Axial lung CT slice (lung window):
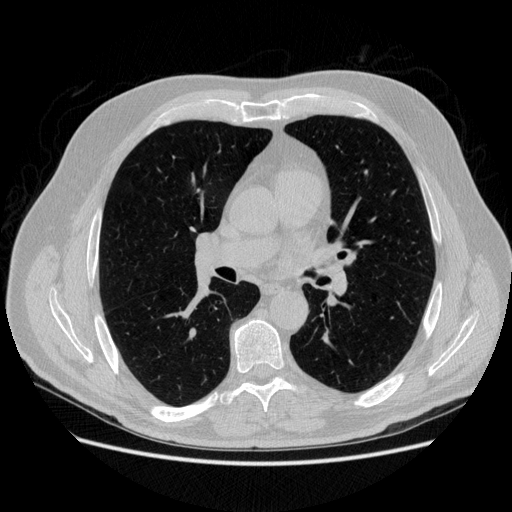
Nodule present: no